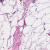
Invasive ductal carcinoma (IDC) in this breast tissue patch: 0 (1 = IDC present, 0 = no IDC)